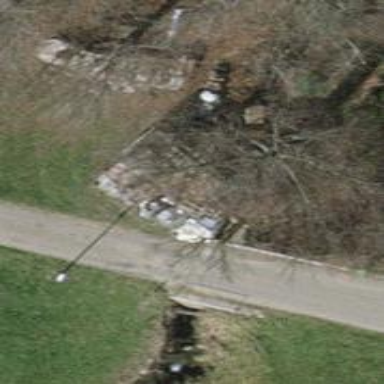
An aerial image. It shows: Culvert tunnel.